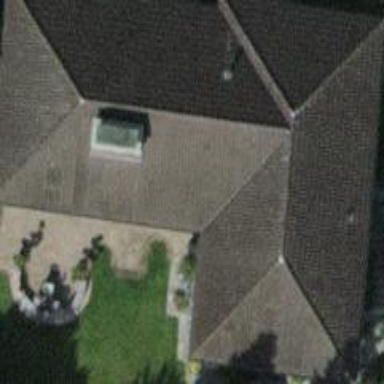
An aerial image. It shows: Detached building with hipped roof.